Field crop: tomato
Growth stage: 2
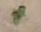
Species: solanum